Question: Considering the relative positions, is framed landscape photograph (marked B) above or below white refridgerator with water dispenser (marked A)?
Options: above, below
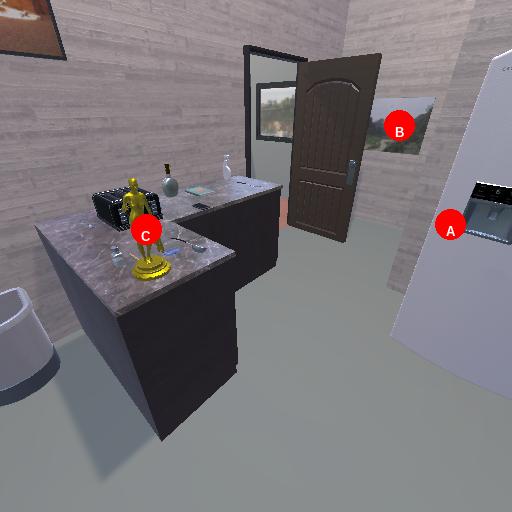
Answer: above